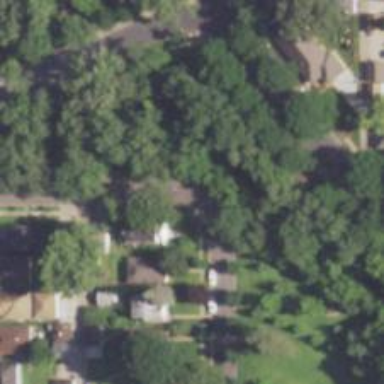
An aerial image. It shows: Residential road with sidewalk on the left.